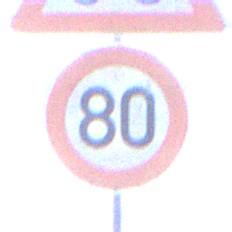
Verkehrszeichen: Geschwindigkeit80
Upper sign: RadverkehrRechts
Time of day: MorningAfternoon
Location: Outdoor (Nature)
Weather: Clear
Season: NotSpecified
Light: Natural